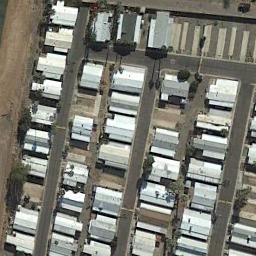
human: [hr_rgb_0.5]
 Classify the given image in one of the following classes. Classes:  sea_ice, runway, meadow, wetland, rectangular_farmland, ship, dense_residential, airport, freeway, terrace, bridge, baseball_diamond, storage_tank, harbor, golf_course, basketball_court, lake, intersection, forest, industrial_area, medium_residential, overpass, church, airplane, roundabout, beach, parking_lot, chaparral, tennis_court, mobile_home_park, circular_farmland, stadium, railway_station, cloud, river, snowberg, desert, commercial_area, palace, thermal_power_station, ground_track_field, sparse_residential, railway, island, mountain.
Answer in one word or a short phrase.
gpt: mobile_home_park